Question: Please Consider :
'''
Manipulate[Rasterize[Graphics[{
Black, Rectangle[{0, 0}, {6, 10}],
Red, Rectangle[{0, 0}, {2, L}],
Green, Rectangle[{2, 0}, {4, M}],
Blue, Rectangle[{4, 0}, {6, S}]},
ImageSize -> {200, 270},
ImageSize -> 50]],
Control@{{L, 1, Style["L", Red, Bold, 24]}, Range[10],
ControlType -> Slider, ControlPlacement -> Top,
DefaultBaseStyle -> {Bold, 16, FontFamily -> "Helvetica"},
Appearance -> "Labeled", ImageSize -> 200},
Control@{{M, 1, Style["M", Green, Bold, 24]}, Range[10],
ControlType -> Slider, ControlPlacement -> Top,
DefaultBaseStyle -> {Bold, 16, FontFamily -> "Helvetica"},
Appearance -> "Labeled", ImageSize -> 200},
Control@{{S, 1, Style["S", Blue, Bold, 24]}, Range[10],
ControlType -> Slider, ControlPlacement -> Top,
DefaultBaseStyle -> {Bold, 16, FontFamily -> "Helvetica"},
Appearance -> "Labeled", ImageSize -> 200}]
'''

- Can I change the Background Color : Black instead of White for example.- Why is there so much empty space on the right. I have never been able to match the slider size with the width of the Manipulate being just enveloping the graphics contained?
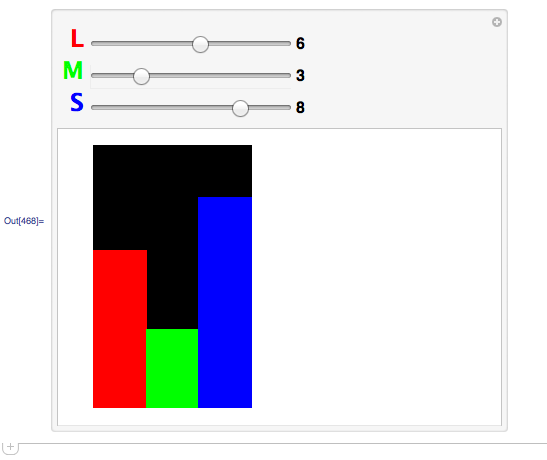
Answer: If you set 'Paneled -> False' in 'Manipulate', it shrinks the white space around the 'Graphics'. The remaining white can be easily set to have a different background by setting it appropriately in the 'Graphics[...]' command. You can also style the outer panel by setting the background in the 'BaseStyle' for 'Manipulate'. Here's a slight modification of your code:
'''
Manipulate[
Graphics[{Black, Rectangle[{0, 0}, {6, 10}], Red,
Rectangle[{0, 0}, {2, L}], Green, Rectangle[{2, 0}, {4, M}], Blue,
Rectangle[{4, 0}, {6, S}]}, ImageSize -> {200, 300},
Background -> LightOrange],
Control@{{L, 1, Style["L", Red, Bold, 24]}, Range[10],
ControlType -> Slider, ImageSize -> Small, ControlPlacement -> Top,
DefaultBaseStyle -> {Bold, 16, FontFamily -> "Helvetica"},
Appearance -> "Labeled"},
Control@{{M, 1, Style["M", Green, Bold, 24]}, Range[10],
ControlType -> Slider, ImageSize -> Small, ControlPlacement -> Top,
DefaultBaseStyle -> {Bold, 16, FontFamily -> "Helvetica"},
Appearance -> "Labeled"},
Control@{{S, 1, Style["S", Blue, Bold, 24]}, Range[10],
ControlType -> Slider, ImageSize -> Small, ControlPlacement -> Top,
DefaultBaseStyle -> {Bold, 16, FontFamily -> "Helvetica"},
Appearance -> "Labeled"}, BaseStyle -> {Background -> LightPurple},
Paneled -> False, ImageMargins -> 10]
'''

I hadn't noticed in my previous example that the labels had moved slightly upwards. In any case, belisarius' suggestion of using 'ImageSize -> Small' is simpler, so I've adopted it.